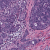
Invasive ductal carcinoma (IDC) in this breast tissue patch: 1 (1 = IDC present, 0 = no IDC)